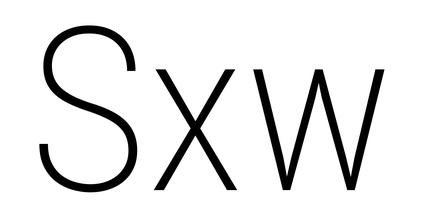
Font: Roboto_Condensed_ExtraLight